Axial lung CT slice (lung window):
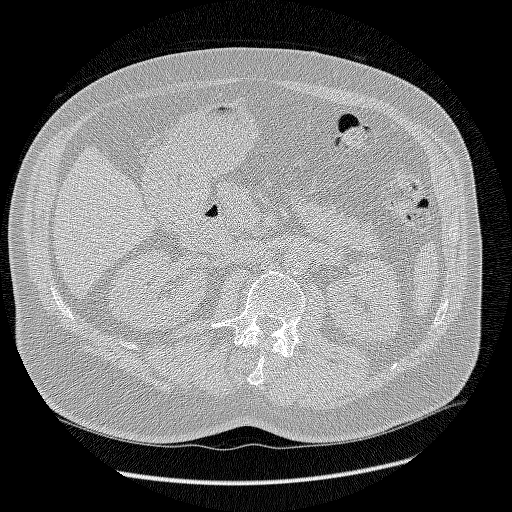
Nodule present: no